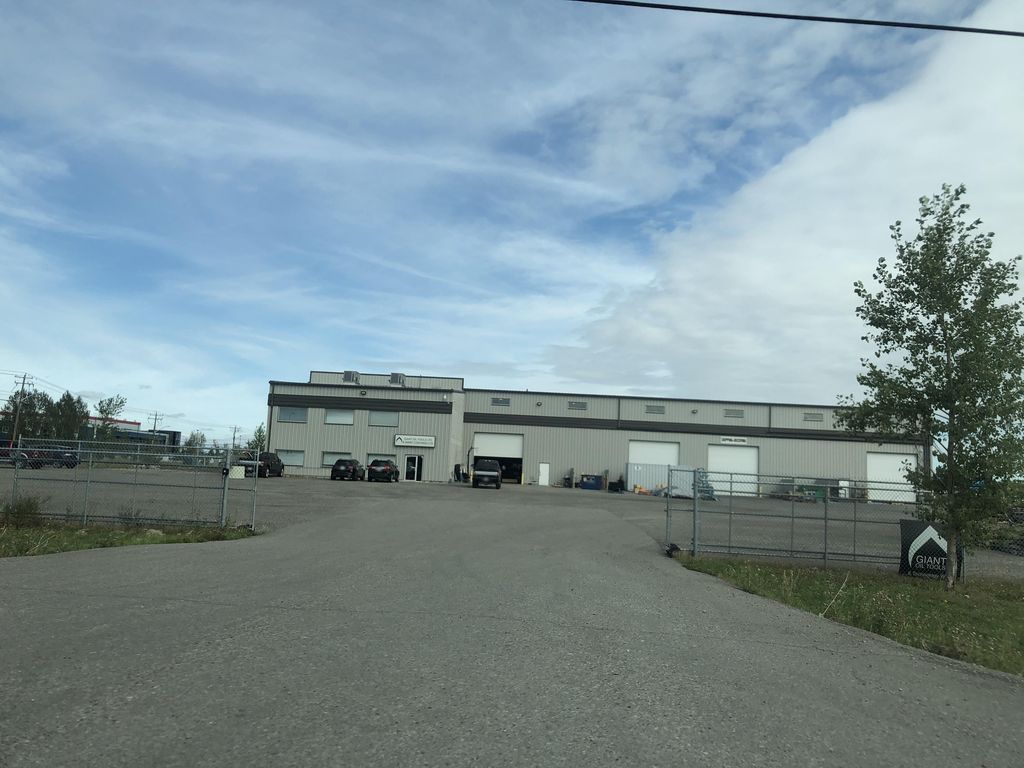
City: calgary